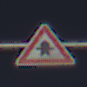
Verkehrszeichen: Vorfahrt
Umgebung: Outdoor, Nature
Tageszeit: MorningAfternoon
Wetter: PartlyCloudy
Licht: Natural
Jahreszeit: NotSpecified
Kontrast: HighContrast